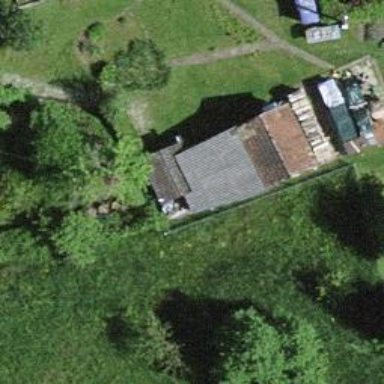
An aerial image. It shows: Rural barn.